Question: I find I can set File Encodings and other parameters in both 'File' | 'Settings...', and also 'File' | 'Other Settings' | 'Default Settings...'. However, I'm not clear on what the difference between these two options is.
Further, I can run 'File' | 'Export Settings...' to save settings to a settings.jar file, however I am unclear what is restored if I run the 'File' | 'Import Settings...' operation.
- -

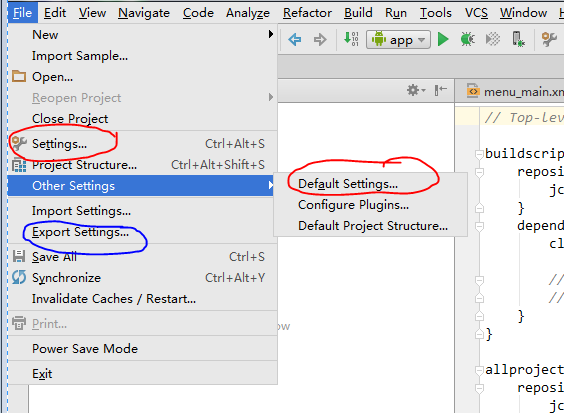
Answer: The settings in Android Studio work the same way as they do in the IntelliJ IDE, as <URL>.
## Settings
'File' | 'Settings' is used to <URL>.
In the dialog, settings are grouped into (1) "Project Settings" for the current project (which may change when a new project is loaded), and (2) IDE Settings which are not specific to the current project:

## Default Settings
'File' | 'Other Settings' | 'Default Settings...' apply only for <URL>.
Thus if a new project has just been created, then Default Settings and Settings would be the same.
Note in the dialog that the settings are labelled "Template Project Settings", and include the same sub-headings as those for "My Application" from , above:

## Exporting and Importing Settings
Settings may be <URL> later.
### Exporting
When importing and exporting, one or more components may be selected to import or export. (those accessible from 'File' | 'Other Settings' | 'Default Settings...') is one of the options available for export/import. In the dialog below, only Default Project Settings are selected for export:

### Importing
When an exported JAR settings file is selected for import, in the "Select Components to Import" dialog, only options that were originally exported are available for re-import. In this case, only Default project settings were exported, and thus this is the only option to select when re-importing the file: